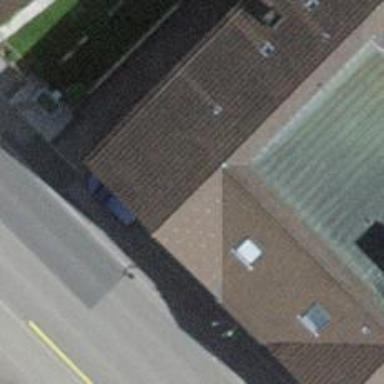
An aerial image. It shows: Restaurant.